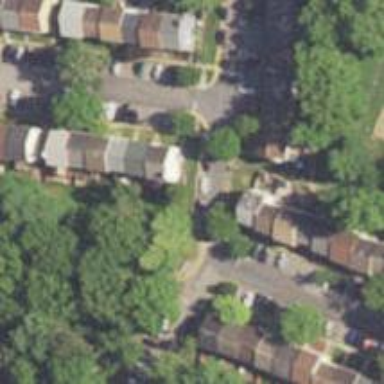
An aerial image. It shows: Asphalt road in residential area.